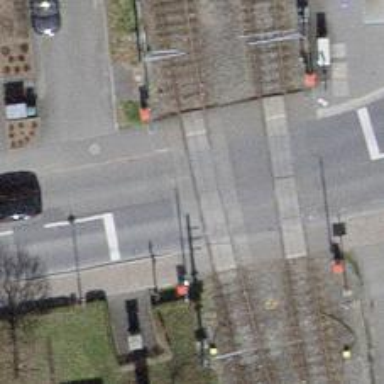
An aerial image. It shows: Full barrier level crossing on railway.